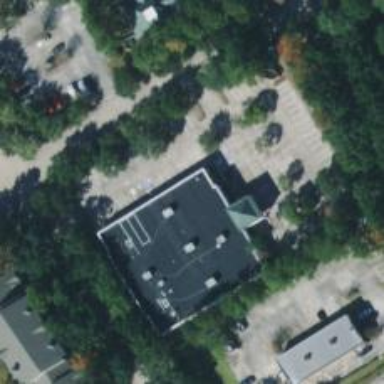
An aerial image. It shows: Pharmacy providing healthcare services.